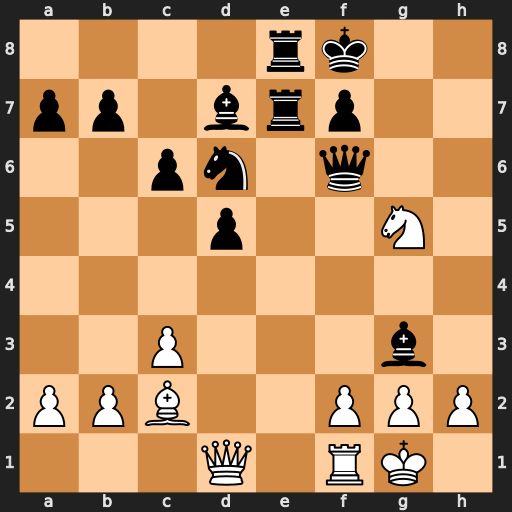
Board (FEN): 4rk2/pp1brp2/2pn1q2/3p2N1/8/2P3b1/PPB2PPP/3Q1RK1
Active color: w
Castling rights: -
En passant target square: -
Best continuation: Nh7+ Kg7 Nxf6